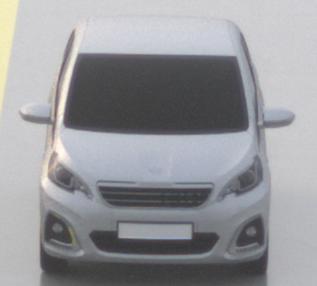
Make: Peugeot
Model: 108 1.0 VTi 68
Detailed model: 108
Model produced from: 2015/03
Model produced until: 2016/10
Doors: 3
Color: white
Road condition: wet road
Daytime: sunrise or sunset
Contrast: low contrast